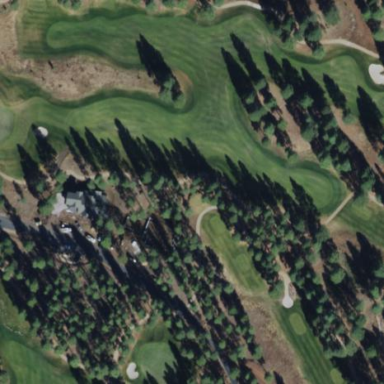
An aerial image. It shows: Rough golf area with grass surface.